Question: I am having issues with a select statement that is returning multiple dates that are the same.
I will start off with the tables that I have:
Calendar: Very basic, just a table that contains all of the days for the next 20 years.
'''
PKDate
------
2015-04-01
2015-04-02
2015-04-03
etc...
'''
DaysWorked: This table contains all days that all equipment in the company has worked. There is a foreign key constraint to the 'PKDate' in calendar to the 'DayWorked' in this table.
'''
DayWorked | Unit
----------------
2015-04-01 | 102
2015-04-05 | 103
'''
Event: This is the table that is behind our scheduling system. This holds all of the days that can be booked off as days off. The use can select a start and end date for the days off or vacation. There are no foreign key constraints in this table.
'''
Name | EventStart | EventEnd | Unit
-----------------------------------------
Days Off | 2015-04-06 | 2015-04-08 | 103
Days Off | 2015-04-03 | 2015-04-09 | 102
'''
This is the stored procedure that I am executing:
'''
select distinct PKDate as 'Date', case when PKDate not in (select DayWorked
from DaysWorked
where Unit='124')
then 'AVAILABLE'
else ''
end
as 'Available',
case when PKDate in (select DayWorked
from DaysWorked
where Unit='124')
then 'WORKED'
else ''
end
as 'Worked',
case when PKDate between E.EventStart and DATEADD(day, -1, E.EventEnd)
and E.ResourceID='124'
then UPPER(E.Name)
else ''
end
as 'Schedule'
from Event E
full outer join Calendar C
on PKDate between E.EventStart and E.EventEnd
where PKDate between '2015-04-01' and GETDATE()
order by PKDate asc
'''
This stored procedure almost works as planned. I want the result of the procedure to show every day in the calendar in one column (Date), then display if the equipment was available (available), if the equipment worked (worked), and if the equipment was booked for days off or vacation (Schedule).
What is happening when I run the procedure is the date displays more than once for the same date. An example is shown in the photo below:

For the days Aprilt 13th to April 16th the days are repeated. I believe these days are repeated because I have something for those days in the Event table, but I do no know why the day displays twice. How can I get these days to only display once?
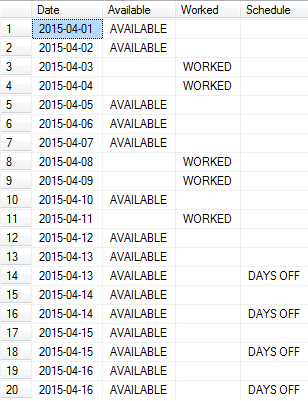
Answer: '''
select C.PKDate
,case when not exists ( select * from DaysWorked where Unit = '124' and DayWorked = C.PKDate )
and not exists ( select * from Event E where E.EventStart <= C.PKDate and E.EventEnd >= C.PKDate and E.ResourceID = '124')
then 'AVAILABLE' else '' end as Available
,case when exists ( select * from DaysWorked where Unit = '124' and DayWorked = C.PKDate ) then 'WORKED' else '' end as Worked
,isnull((select max(E.Name) from Event E where E.EventStart <= C.PKDate and E.EventEnd >= C.PKDate and E.ResourceID = '124' ), '') as Schedule
from Calendar C
where C.PKDate between '2015-4-1' and getdate()
order by c.PKDate
'''